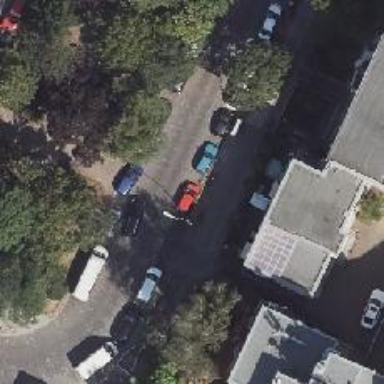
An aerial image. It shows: Parking lane area.